Question: I am trying to centre an image on my website - and it looks great when loading the page on a desktop computer, however on the mobile phone browser it appears like this

The css i am using to centre the image is as follows;
'''
#logo
{
max-width: 60%;
min-width: 300px;
height: auto;
display: block;
margin-left: auto;
margin-right: auto
}
<header>
<img src="images/500x245.png" id="logo"</img>
<h1>Welcome to AppCloud</h1>
</header>
'''
Can anyone suggest some alternative approaches as my way seems to be failing. Thanks
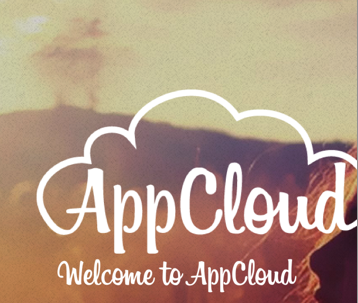
Answer: Decrease the 'min-width' it will work perfectly
'''
#logo{
max-width: 60%;
min-width: 300px; /** <<--- changes to be done here **/
height: auto;
display: block;
margin-left: auto;
margin-right: auto
}
'''